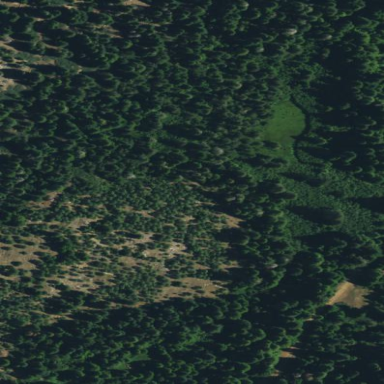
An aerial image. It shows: Wet meadow with woodland vegetation.